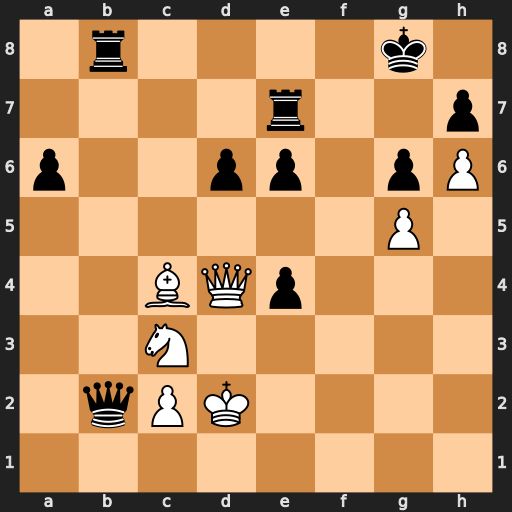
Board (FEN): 1r4k1/4r2p/p2pp1pP/6P1/2BQp3/2N5/1qPK4/8
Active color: w
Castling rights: -
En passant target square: -
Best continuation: Bxe6+ Rxe6 Qg7#